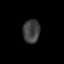
Tissue: skin
Cell type: Epithelial cells
Senescence score: 0.2634
Nuclear area (px): 394
Mean DAPI intensity: 62.69